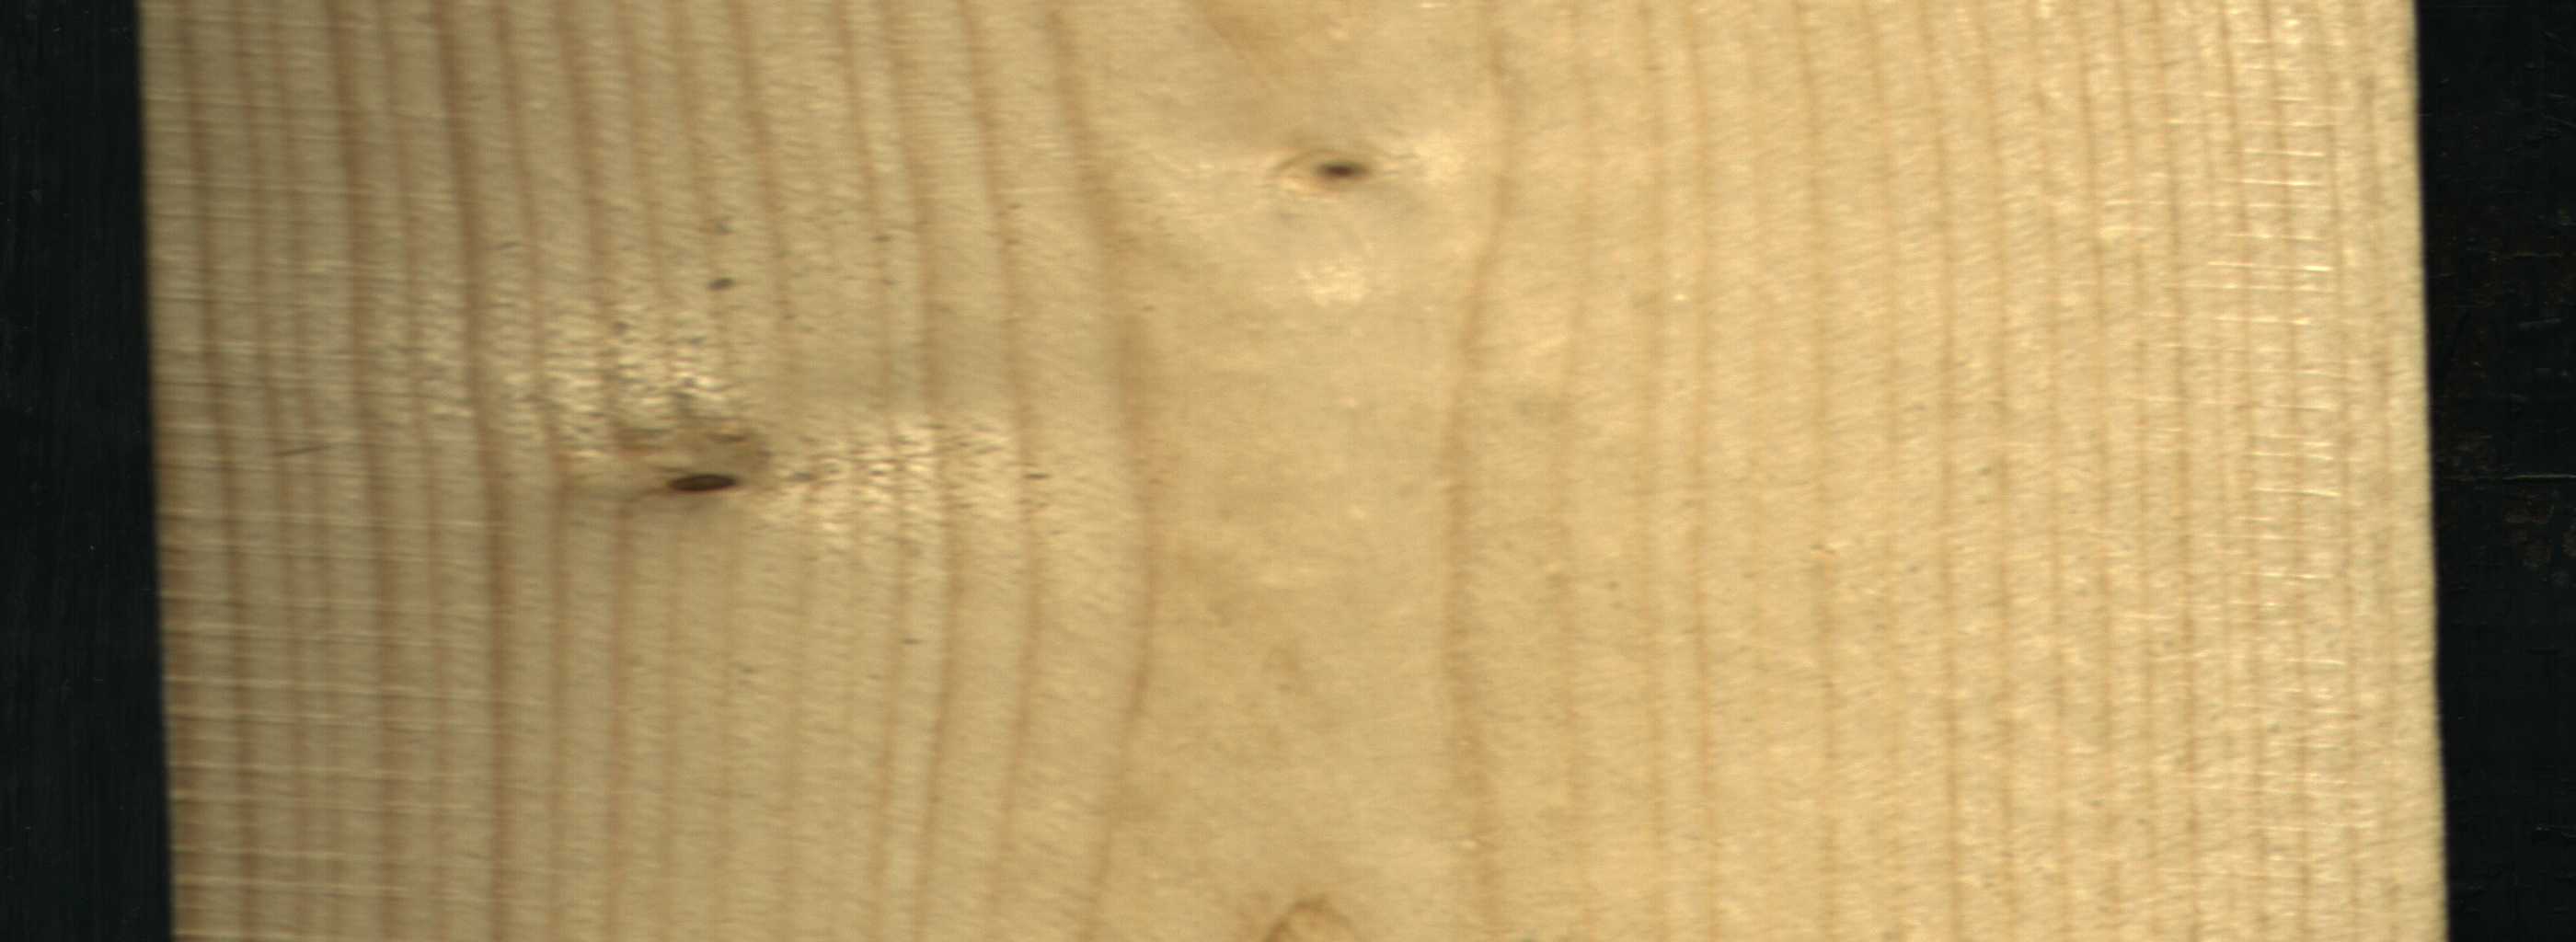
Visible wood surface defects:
Live_Knot
Live_Knot